Question: I am currently using this method to retrieve headers from a particular site:
'''
List<string> headers = new List<string>();
HttpWebRequest webRequest = (HttpWebRequest)WebRequest.Create(url);
webRequest.CookieContainer = new CookieContainer();
webRequest.AllowAutoRedirect = false;
using (HttpWebResponse webResponse = (HttpWebResponse)webRequest.GetResponse())
{
// headers.Add("URL: " + url);
headers.Add("Status Code: " + (int)webResponse.StatusCode);
headers.Add("Status Desc: " + webResponse.StatusDescription);
headers.Add("Headers: " + webResponse.Headers);
}
'''
With that said, it appears that when I try to request the headers from a 'https' site, under the 'header' section, it also displays the 'Location', which is the URL to our site. I would like to remove the 'Location' from the 'Headers' section of the C# code.

I would like the printed headers to display everything the 'Location: https://www.something.com'
I tried to hardcode the 'webResponse.Headers.XXX' myself like I have with the web responses, however, no avail.
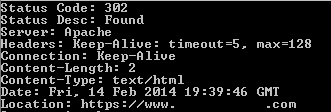
Answer: You can read all the headers by using 'webResponse.Headers.Keys'.
'''
foreach (string key in webResponse.Headers.Keys)
{
if (key != "Location")
{
var value = webResponse.Headers[key];
headers.Add(key, value);
}
}
'''